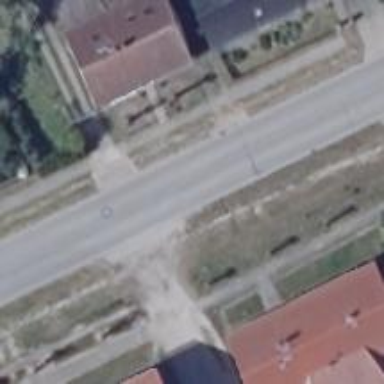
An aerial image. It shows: Asphalt road classified as tertiary.